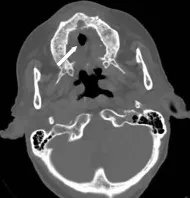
Upper palate defect and maxillofacial CT scan image. There is a defect of approximately 1 cm in diameter on the upper palate.
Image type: radiology (ct)